【题型】解答题　【知识点】解析几何　【难度】hard
已知双曲线 \(C: x^2 - \dfrac{y^2}{b^2} = 1\ (b > 0)\)，\(F_1\)，\(F_2\) 分别为其左、右焦点，\(A\) 为其左顶点。设过右焦点 \(F_2\) 的直线 \(l\) 与 \(C\) 的右支交于 \(P\)，\(Q\) 两点，其中点 \(P\) 位于第一象限内。当直线 \(l\) 与 \(x\) 轴垂直时，\(|PQ| = 6\)。}

(1) 求双曲线的方程；

(2) 设直线 \(AP\)，\(AQ\) 分别与直线 \(x = a\) 交于 \(M\)，\(N\) 两点，问：是否存在实数 \(a\)，使右焦点 \(F_2\) 恒位于以线段 \(MN\) 为直径的圆上？若存在，求出 \(a\) 的值，若不存在，说明理由；

(3) 是否存在常数 \(\lambda\)，使得 \(\angle PF_2A = \lambda \angle PAF_2\) 恒成立？若存在，求出 \(\lambda\) 的值，若不存在，说明理由。
【解答】
\textbf{【答案】}
(1) \(x^2 - \dfrac{y^2}{3} = 1\)

(2) 答案见解析

(3) 答案见解析

\vspace{1em}
\textbf{【分析】}
(1) 依据题意设出 \(P(c,3)\)，代入双曲线中建立方程，再结合双曲线中基本量的运算关系得到另一个方程，求解基本量，得到双曲线方程即可。

(2) 设出直线 \(PQ\) 的方程，联立双曲线方程，得到关于点 \(P,Q\) 坐标的韦达定理；再分别求得 \(AP,AQ\) 的方程，以及点 \(M,N\) 的坐标，利用数量积的坐标运算表示 \(\overrightarrow{MF_2} \cdot \overrightarrow{NF_2}\)，再结合题意建立方程，求解参数即可。

(3) 求得直线 \(PQ\) 不存在斜率时满足的 \(\lambda\)，当斜率存在时，将所求问题，转化为直线 \(PA,PF_2\) 斜率之间的关系，结合点 \(P\) 的坐标满足曲线 \(C\) 方程，求解即可。

\vspace{1em}
\textbf{【详解】}
(1) 因为当直线 \(l\) 与 \(x\) 轴垂直时，\(|PQ| = 6\)，
且点 \(P\) 位于第一象限内，所以设 \(P(c,3)\)，
代入方程中得到 \(c^2 - \dfrac{9}{b^2} = 1\)，而 \(c^2 = 1 + b^2\)，
解得 \(b^2 = 3\)，\(c^2 = 4\)，则双曲线的方程为 \(x^2 - \dfrac{y^2}{3} = 1\)。

(2) 由上问得双曲线的方程为 \(x^2 - \dfrac{y^2}{3} = 1\)，
如图，则点 \(A\)，\(F_2\) 的坐标分别为 \((-1,0)\)，\((2,0)\)，

又双曲线渐近线为 \(y = \pm \sqrt{3}x\)，显然直线 \(PQ\) 的斜率不为零，
故设其方程为 \(x = my + 2\)，\(\left(m \neq \pm \dfrac{\sqrt{3}}{3}\right)\)，
联立双曲线方程 \(x^2 - \dfrac{y^2}{3} = 1\) 可得：\((3m^2 - 1)y^2 + 12my + 9 = 0\)，
设点 \(P,Q\) 的坐标分别为 \((x_1,y_1)\)，\((x_2,y_2)\)，且 \(\Delta > 0\) 恒成立，
则 \(y_1 + y_2 = -\dfrac{12m}{3m^2 - 1}\)，\(y_1y_2 = \dfrac{9}{3m^2 - 1}\)，
\(x_1 + x_2 = m(y_1 + y_2) + 4 = -\dfrac{4}{3m^2 - 1}\)，
\(x_1x_2 = m^2y_1y_2 + 2m(y_1 + y_2) + 4 = \dfrac{-3m^2 - 4}{3m^2 - 1}\)；

又直线 \(AP\) 方程为：\(y = \dfrac{y_1}{x_1 + 1}(x + 1)\)，令 \(x = a\)，则 \(y = (a + 1) \cdot \dfrac{y_1}{x_1 + 1}\)，
故点 \(M\) 的坐标为 \(\left(a, (a + 1) \cdot \dfrac{y_1}{x_1 + 1}\right)\)；
直线 \(AQ\) 方程为：\(y = \dfrac{y_2}{x_2 + 1}(x + 1)\)，
令 \(x = a\)，则 \(y = (a + 1) \cdot \dfrac{y_2}{x_2 + 1}\)，故点 \(N\) 的坐标为 \(\left(a, (a + 1) \cdot \dfrac{y_2}{x_2 + 1}\right)\)；

若右焦点 \(F_2\) 恒位于以线段 \(MN\) 为直径的圆上，则 \(\overrightarrow{MF_2} \cdot \overrightarrow{NF_2} = 0\)，
则
\[
\overrightarrow{MF_2} \cdot \overrightarrow{NF_2} = \left(2 - a, - (a + 1) \cdot \dfrac{y_1}{x_1 + 1}\right) \cdot \left(2 - a, - (a + 1) \cdot \dfrac{y_2}{x_2 + 1}\right)
\]
\[
= (2 - a)^2 + (a + 1)^2 \cdot \dfrac{y_1y_2}{x_1x_2 + x_1 + x_2 + 1} = (2 - a)^2 + (a + 1)^2 \cdot \dfrac{\dfrac{9}{3m^2 - 1}}{\dfrac{-3m^2 - 4}{3m^2 - 1} - \dfrac{4}{3m^2 - 1} + 1}
\]
\[
= (2 - a)^2 + (a + 1)^2 \cdot \dfrac{9}{-9} = (2 - a)^2 - (a + 1)^2,
\]
令 \((2 - a)^2 - (a + 1)^2 = 0\)，解得 \(a = \dfrac{1}{2}\)，
故存在 \(a = \dfrac{1}{2}\)，使右焦点 \(F_2\) 恒位于以线段 \(MN\) 为直径的圆上。

(3) 当直线 \(PQ\) 斜率不存在时，
对曲线 \(C: x^2 - \dfrac{y^2}{3} = 1\)，令 \(x = 2\)，解得 \(y = \pm 3\)，
故点 \(P\) 的坐标为 \((2,3)\)，此时 \(\angle PF_2A = \dfrac{\pi}{2}\)，
在三角形 \(PF_2A\) 中，\(|AF_2| = 3\)，\(|PF_2| = 3\)，故可得 \(\angle PAF_2 = \dfrac{\pi}{4}\)，
则存在常数 \(\lambda = 2\)，使得 \(\angle PF_2A = 2\angle PAF_2\) 成立；

当直线 \(PQ\) 斜率存在时，不妨设点 \(P\) 的坐标为 \((x,y)\)，\(x \neq 2\)，
此时直线 \(PF_2\) 的倾斜角为 \(\alpha\)，直线 \(PA\) 的倾斜角为 \(\beta\)，
则 \(\angle PF_2A = \pi - \alpha\)，\(\angle PAF_2 = \beta\)，
假设存在常数 \(\lambda = 2\)，使得 \(\angle PF_2A = 2\angle PAF_2\) 成立，即 \(\pi - \alpha = 2\beta\)，
则一定有：\(\tan(\pi - \alpha) = -\tan\alpha = \tan 2\beta = \dfrac{2\tan\beta}{1 - \tan^2\beta}\)，也即 \(-k_{PF_2} = \dfrac{2k_{PA}}{1 - k_{PA}^2}\)；

又 \(-k_{PF_2} = -\dfrac{y}{x - 2}\)，
\[
\dfrac{2k_{PA}}{1 - k_{PA}^2} = \dfrac{2 \times \dfrac{y}{x + 1}}{1 - \dfrac{y^2}{(x + 1)^2}} = \dfrac{2y(x + 1)}{(x + 1)^2 - y^2};
\]
又点 \(P\) 的坐标满足 \(x^2 - \dfrac{y^2}{3} = 1\)，则 \(y^2 = 3x^2 - 3\)，
故
\[
\dfrac{2k_{PA}}{1 - k_{PA}^2} = \dfrac{2y(x + 1)}{(x + 1)^2 - y^2} = \dfrac{2y(x + 1)}{(x + 1)^2 - 3x^2 + 3}
\]
\[
= \dfrac{2y(x + 1)}{-2x^2 + 2x + 4} = \dfrac{2y(x + 1)}{-2(x - 2)(x + 1)} = -\dfrac{y}{x - 2} = -k_{PF_2};
\]
故假设成立，存在实数常数 \(\lambda = 2\)，使得 \(\angle PF_2A = 2\angle PAF_2\) 成立；

综上所述，存在常数 \(\lambda = 2\)，使得 \(\angle PF_2A = 2\angle PAF_2\) 恒成立。

\vspace{1em}
\textbf{【点睛】}
关键点点睛：本题考查双曲线中存在常数满足条件的问题；其中第二问的关键是能够分析出向量数量积是定值，再表示出数量积，进而求解参数，第三问处理的关键是要投石问路，找到特殊情况下的参数值，再验证非特殊情况下依旧成立，同时还要注意本小题中把角度关系，转化为斜率关系即可。
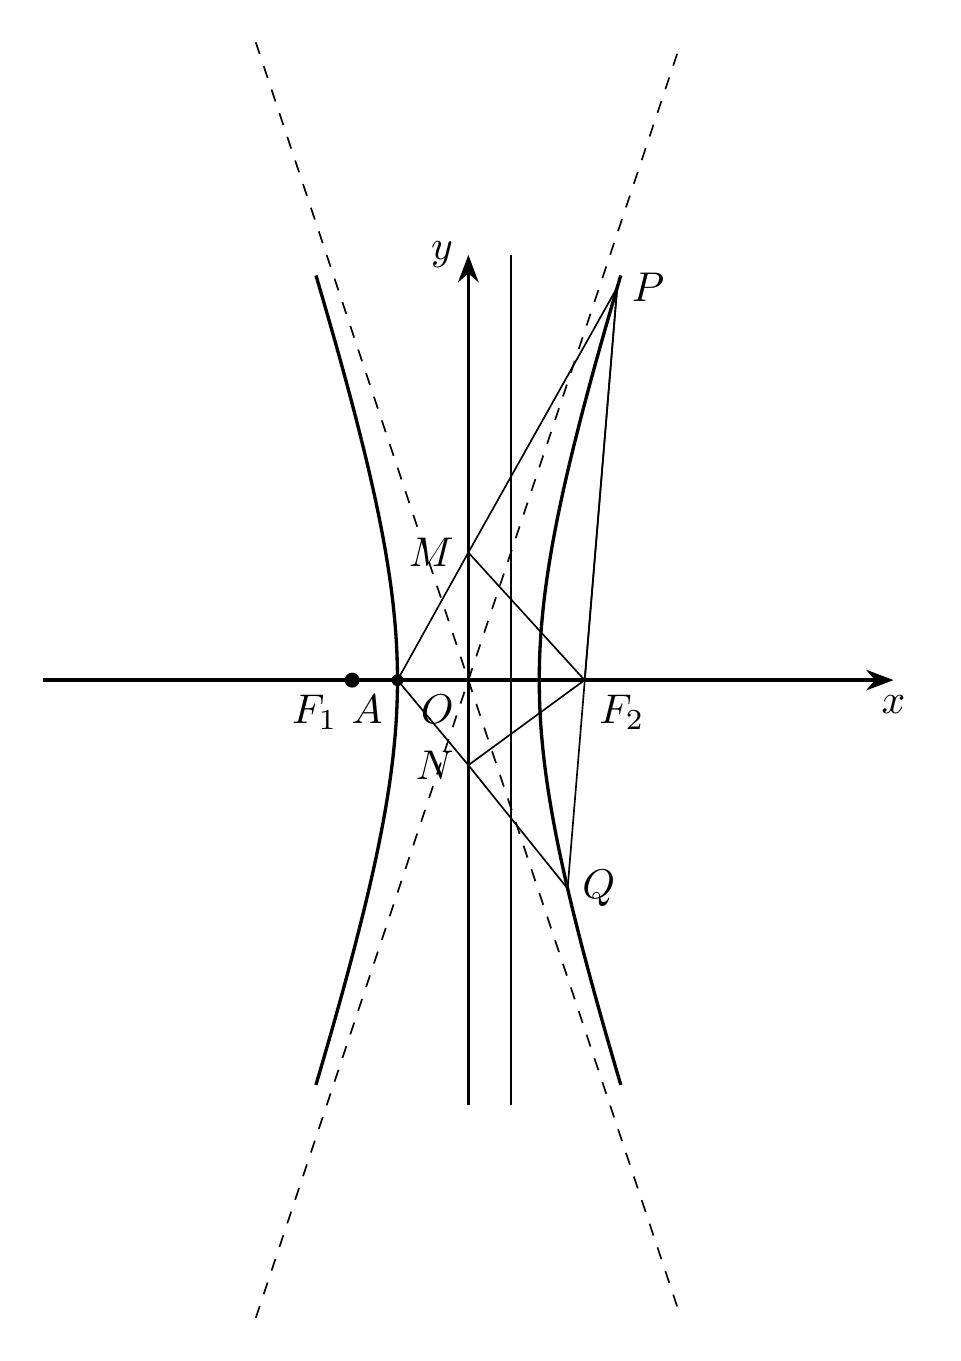